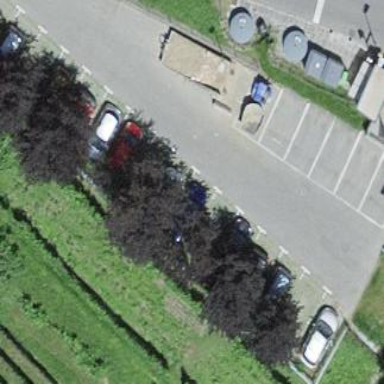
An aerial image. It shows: Parking area with grass paver surface.